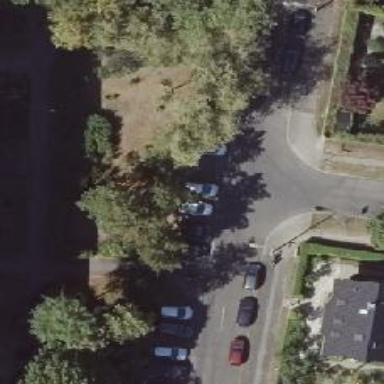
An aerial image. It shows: Parking space is available.